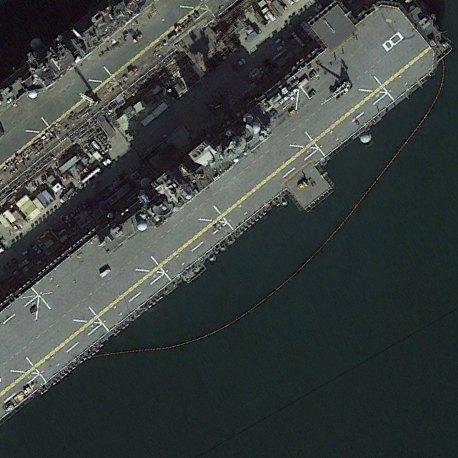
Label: Wasp-class_assault_ship